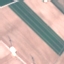
Land use / land cover: AnnualCrop